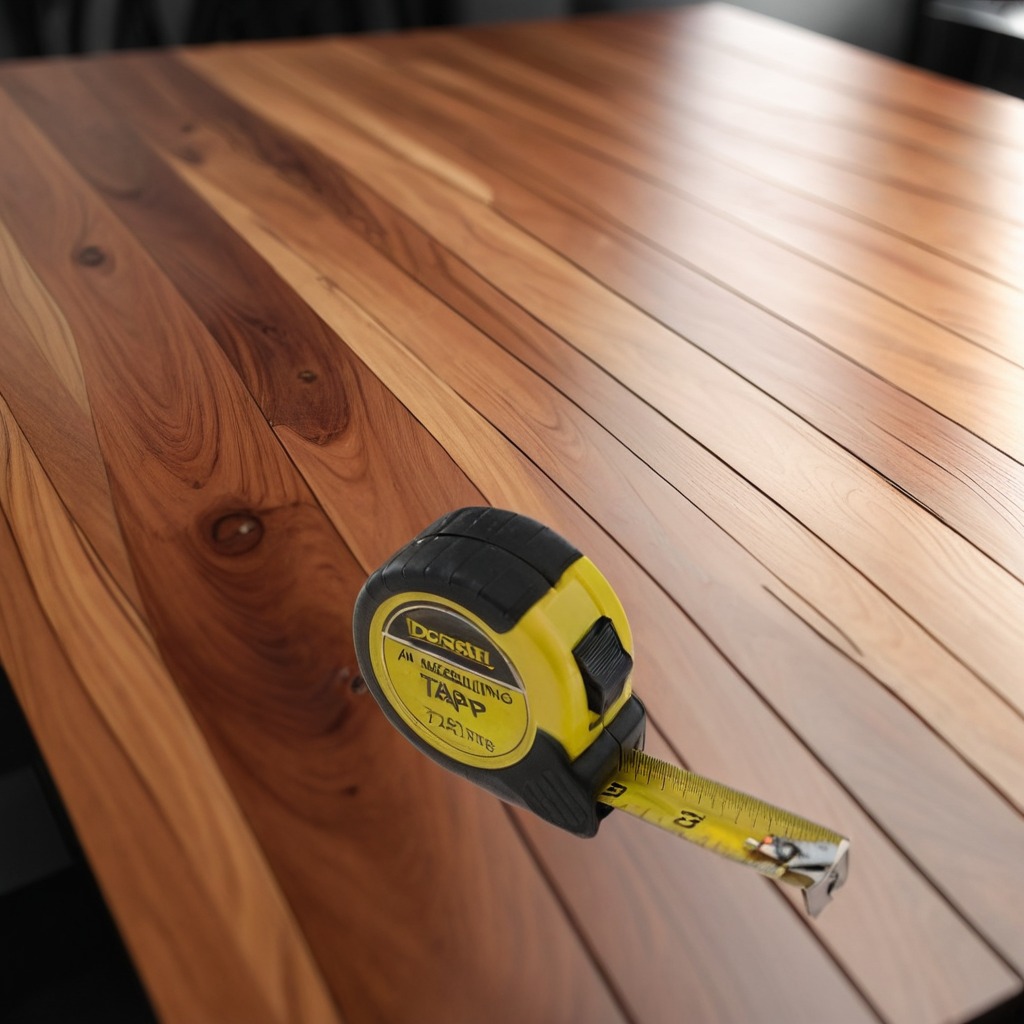
A measuring tape is lying on the wooden table in a carpentry studio.